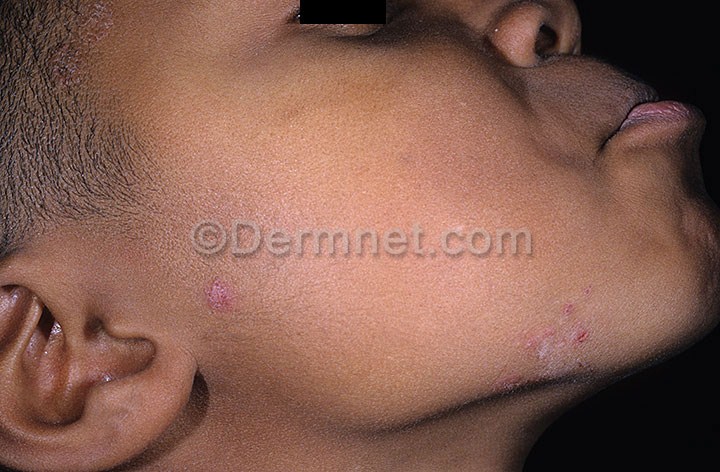
Disease: Tinea Ringworm Candidiasis and other Fungal Infections